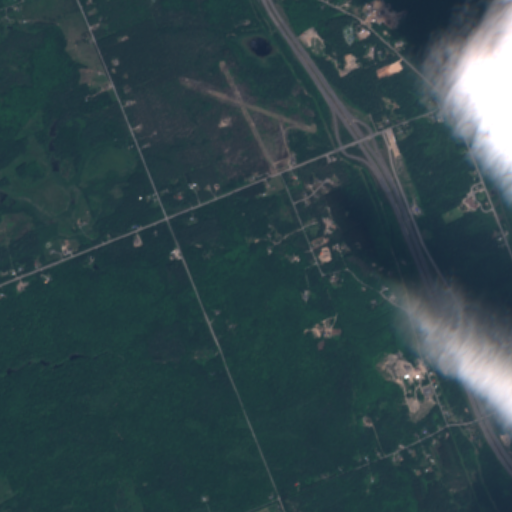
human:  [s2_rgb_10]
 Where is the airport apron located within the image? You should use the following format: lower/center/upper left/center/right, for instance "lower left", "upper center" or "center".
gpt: The airport apron is located in the upper center of the image.
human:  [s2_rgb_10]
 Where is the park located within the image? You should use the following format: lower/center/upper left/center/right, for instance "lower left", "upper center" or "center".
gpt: The park is located in the lower right of the image.
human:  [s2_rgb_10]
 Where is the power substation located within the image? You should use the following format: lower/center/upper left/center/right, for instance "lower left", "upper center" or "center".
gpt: The power substation is located in the upper right of the image.
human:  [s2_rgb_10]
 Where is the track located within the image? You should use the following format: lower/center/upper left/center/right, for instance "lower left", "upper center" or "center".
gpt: There is no track in the image.